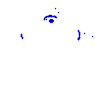
Particle: proton